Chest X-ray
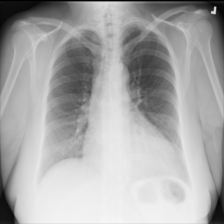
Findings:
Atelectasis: negative
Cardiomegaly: negative
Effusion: negative
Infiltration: negative
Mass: negative
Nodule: negative
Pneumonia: negative
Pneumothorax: negative
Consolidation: negative
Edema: negative
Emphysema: negative
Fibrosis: negative
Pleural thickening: negative
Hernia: negative